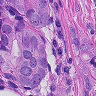
Metastatic tissue present: yes